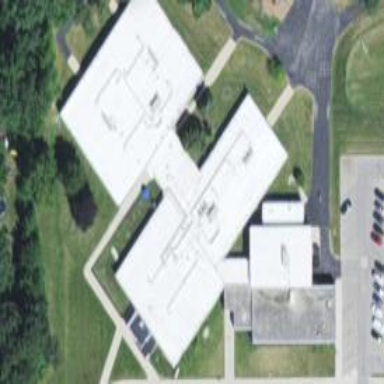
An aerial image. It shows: School.